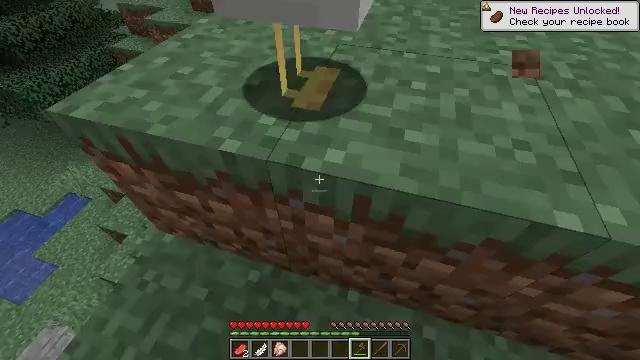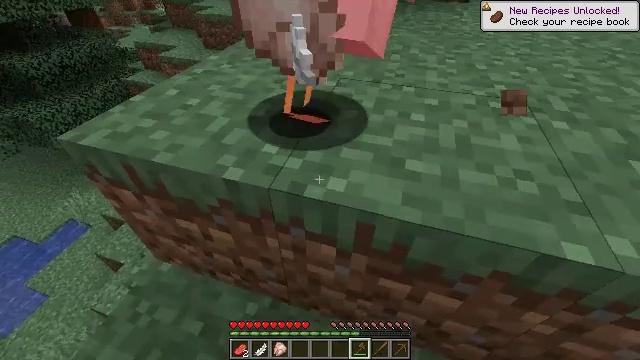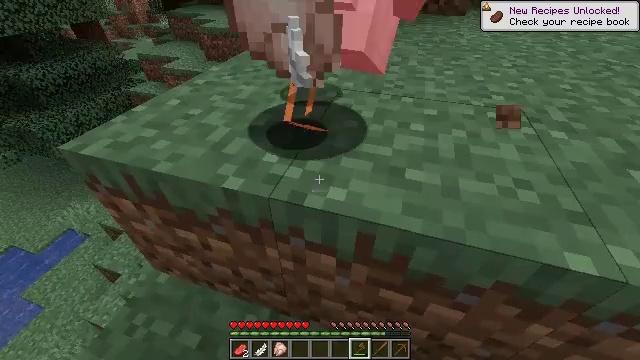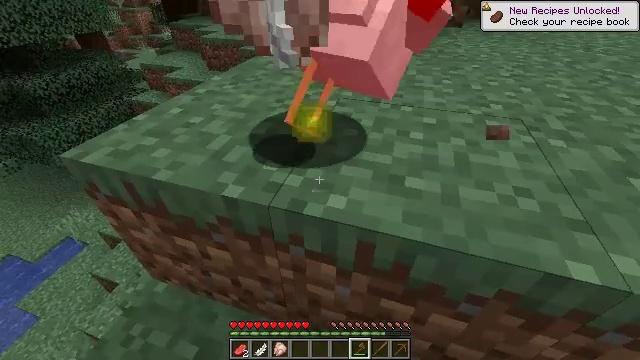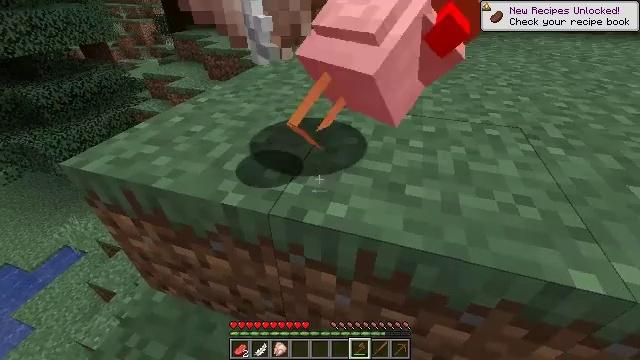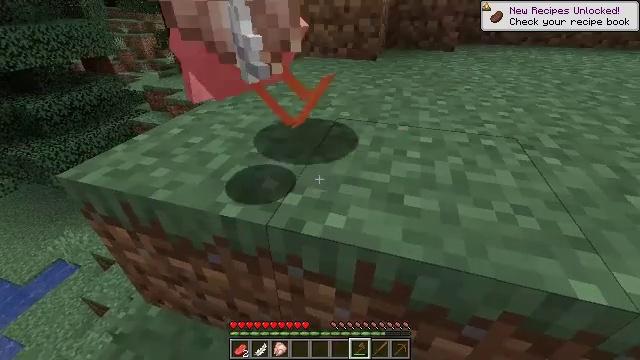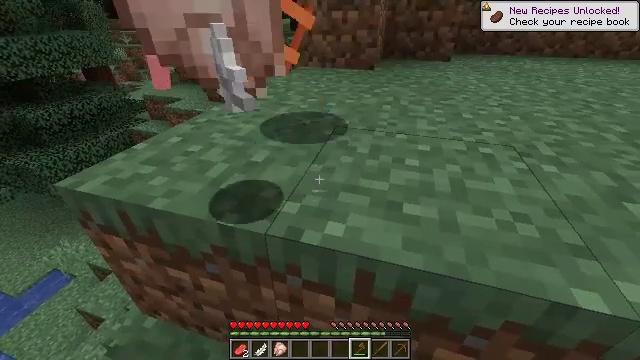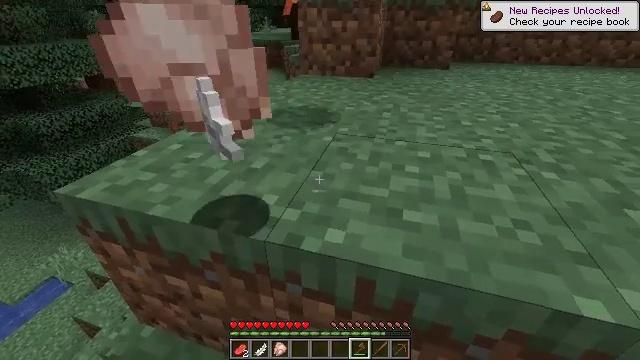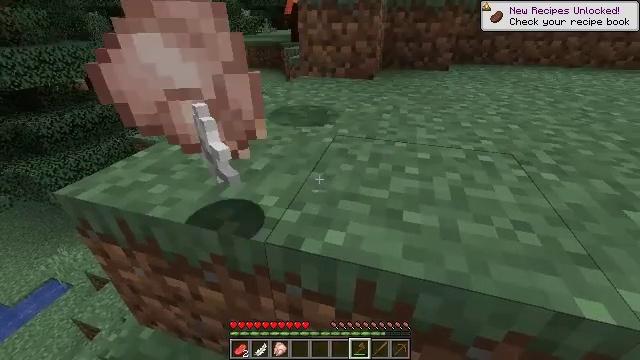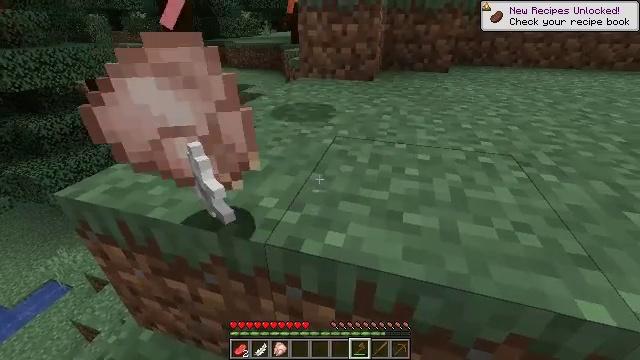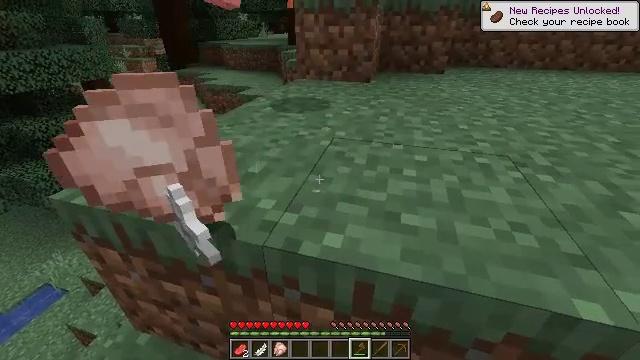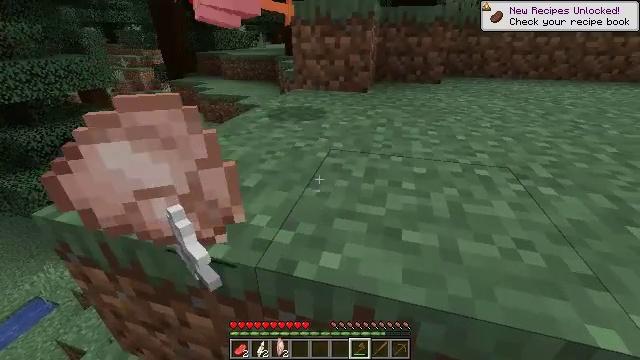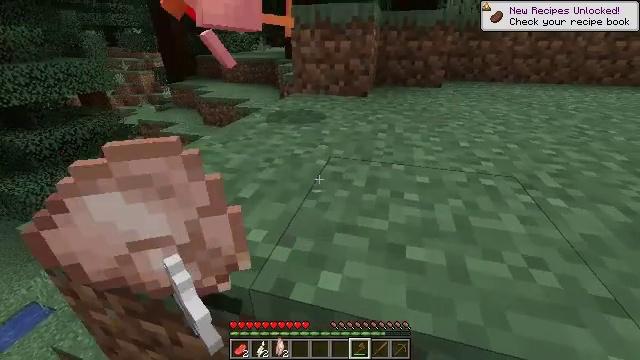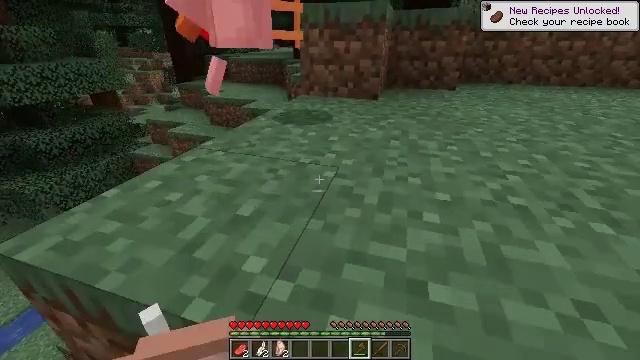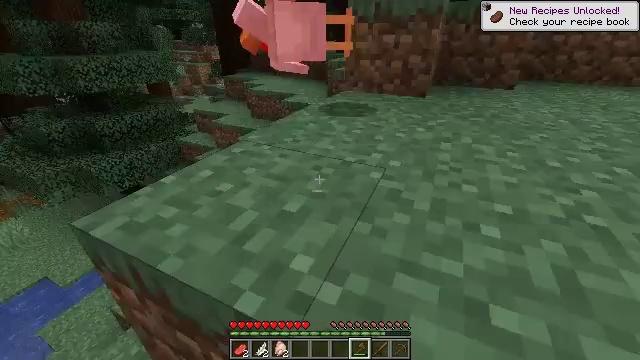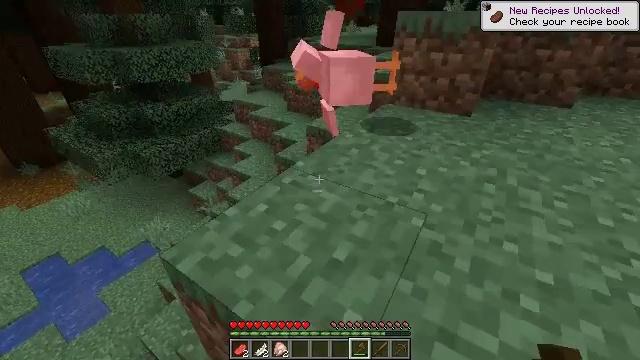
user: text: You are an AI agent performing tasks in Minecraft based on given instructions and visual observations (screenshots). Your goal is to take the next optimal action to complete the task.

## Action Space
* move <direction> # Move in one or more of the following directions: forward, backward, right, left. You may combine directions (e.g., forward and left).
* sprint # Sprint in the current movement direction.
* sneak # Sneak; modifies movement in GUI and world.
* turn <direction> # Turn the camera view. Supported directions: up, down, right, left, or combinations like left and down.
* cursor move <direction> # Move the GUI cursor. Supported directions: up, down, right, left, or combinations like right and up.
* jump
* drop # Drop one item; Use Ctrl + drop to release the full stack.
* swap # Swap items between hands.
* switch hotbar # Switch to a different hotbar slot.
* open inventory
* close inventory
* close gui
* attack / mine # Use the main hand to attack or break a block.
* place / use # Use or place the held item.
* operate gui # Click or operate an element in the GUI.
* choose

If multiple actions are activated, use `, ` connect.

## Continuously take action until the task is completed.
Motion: motion action
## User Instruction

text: Pick up the dandelion.
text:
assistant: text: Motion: turn up
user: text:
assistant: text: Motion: turn up
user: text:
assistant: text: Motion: turn up
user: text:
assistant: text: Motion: turn up
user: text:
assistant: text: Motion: turn up
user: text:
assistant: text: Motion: turn up
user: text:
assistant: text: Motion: turn up
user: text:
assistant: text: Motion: no_op
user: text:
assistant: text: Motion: no_op
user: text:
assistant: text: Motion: no_op
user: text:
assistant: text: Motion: move forward, turn up
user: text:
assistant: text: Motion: move forward
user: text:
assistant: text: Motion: move forward, turn left
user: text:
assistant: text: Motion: move forward, turn left and down
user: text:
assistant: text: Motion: move forward, turn left and down, jump
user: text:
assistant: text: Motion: move forward, jump
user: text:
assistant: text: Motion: move forward, jump
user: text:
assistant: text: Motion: move forward, turn right and down, jump
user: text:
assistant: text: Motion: move forward, turn right, jump
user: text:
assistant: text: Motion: move forward, turn right and down
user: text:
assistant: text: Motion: move forward
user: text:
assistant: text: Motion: move forward
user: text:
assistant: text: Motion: move forward
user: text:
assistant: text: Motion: no_op
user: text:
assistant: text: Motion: turn right and up
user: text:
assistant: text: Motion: turn right and up
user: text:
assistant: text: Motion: turn right and up
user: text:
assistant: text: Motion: move forward, turn right and up
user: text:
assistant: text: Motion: move forward
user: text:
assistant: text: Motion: move forward